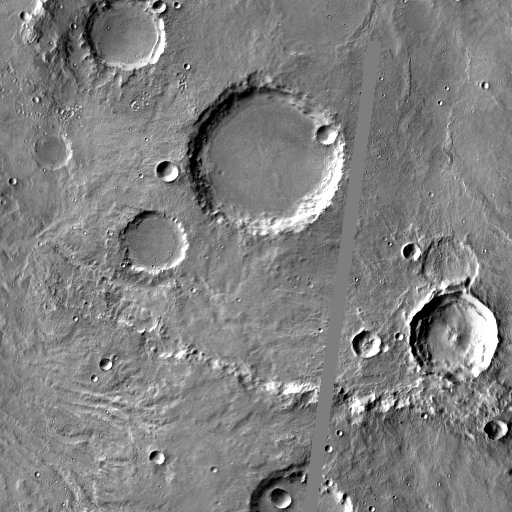
Crater classes present: Background, Other, Layered, Buried, Secondary